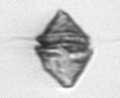
Label: Kryptoperidinium_triquetrum